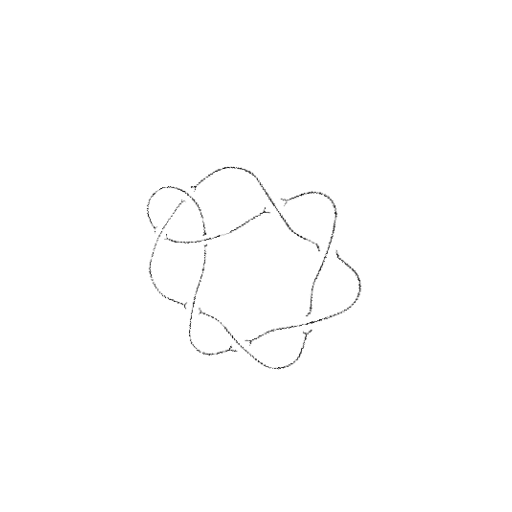
Crossing number: 8